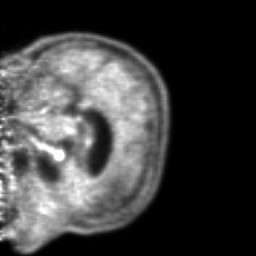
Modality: PET
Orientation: sagittal
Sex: female
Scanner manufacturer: ge